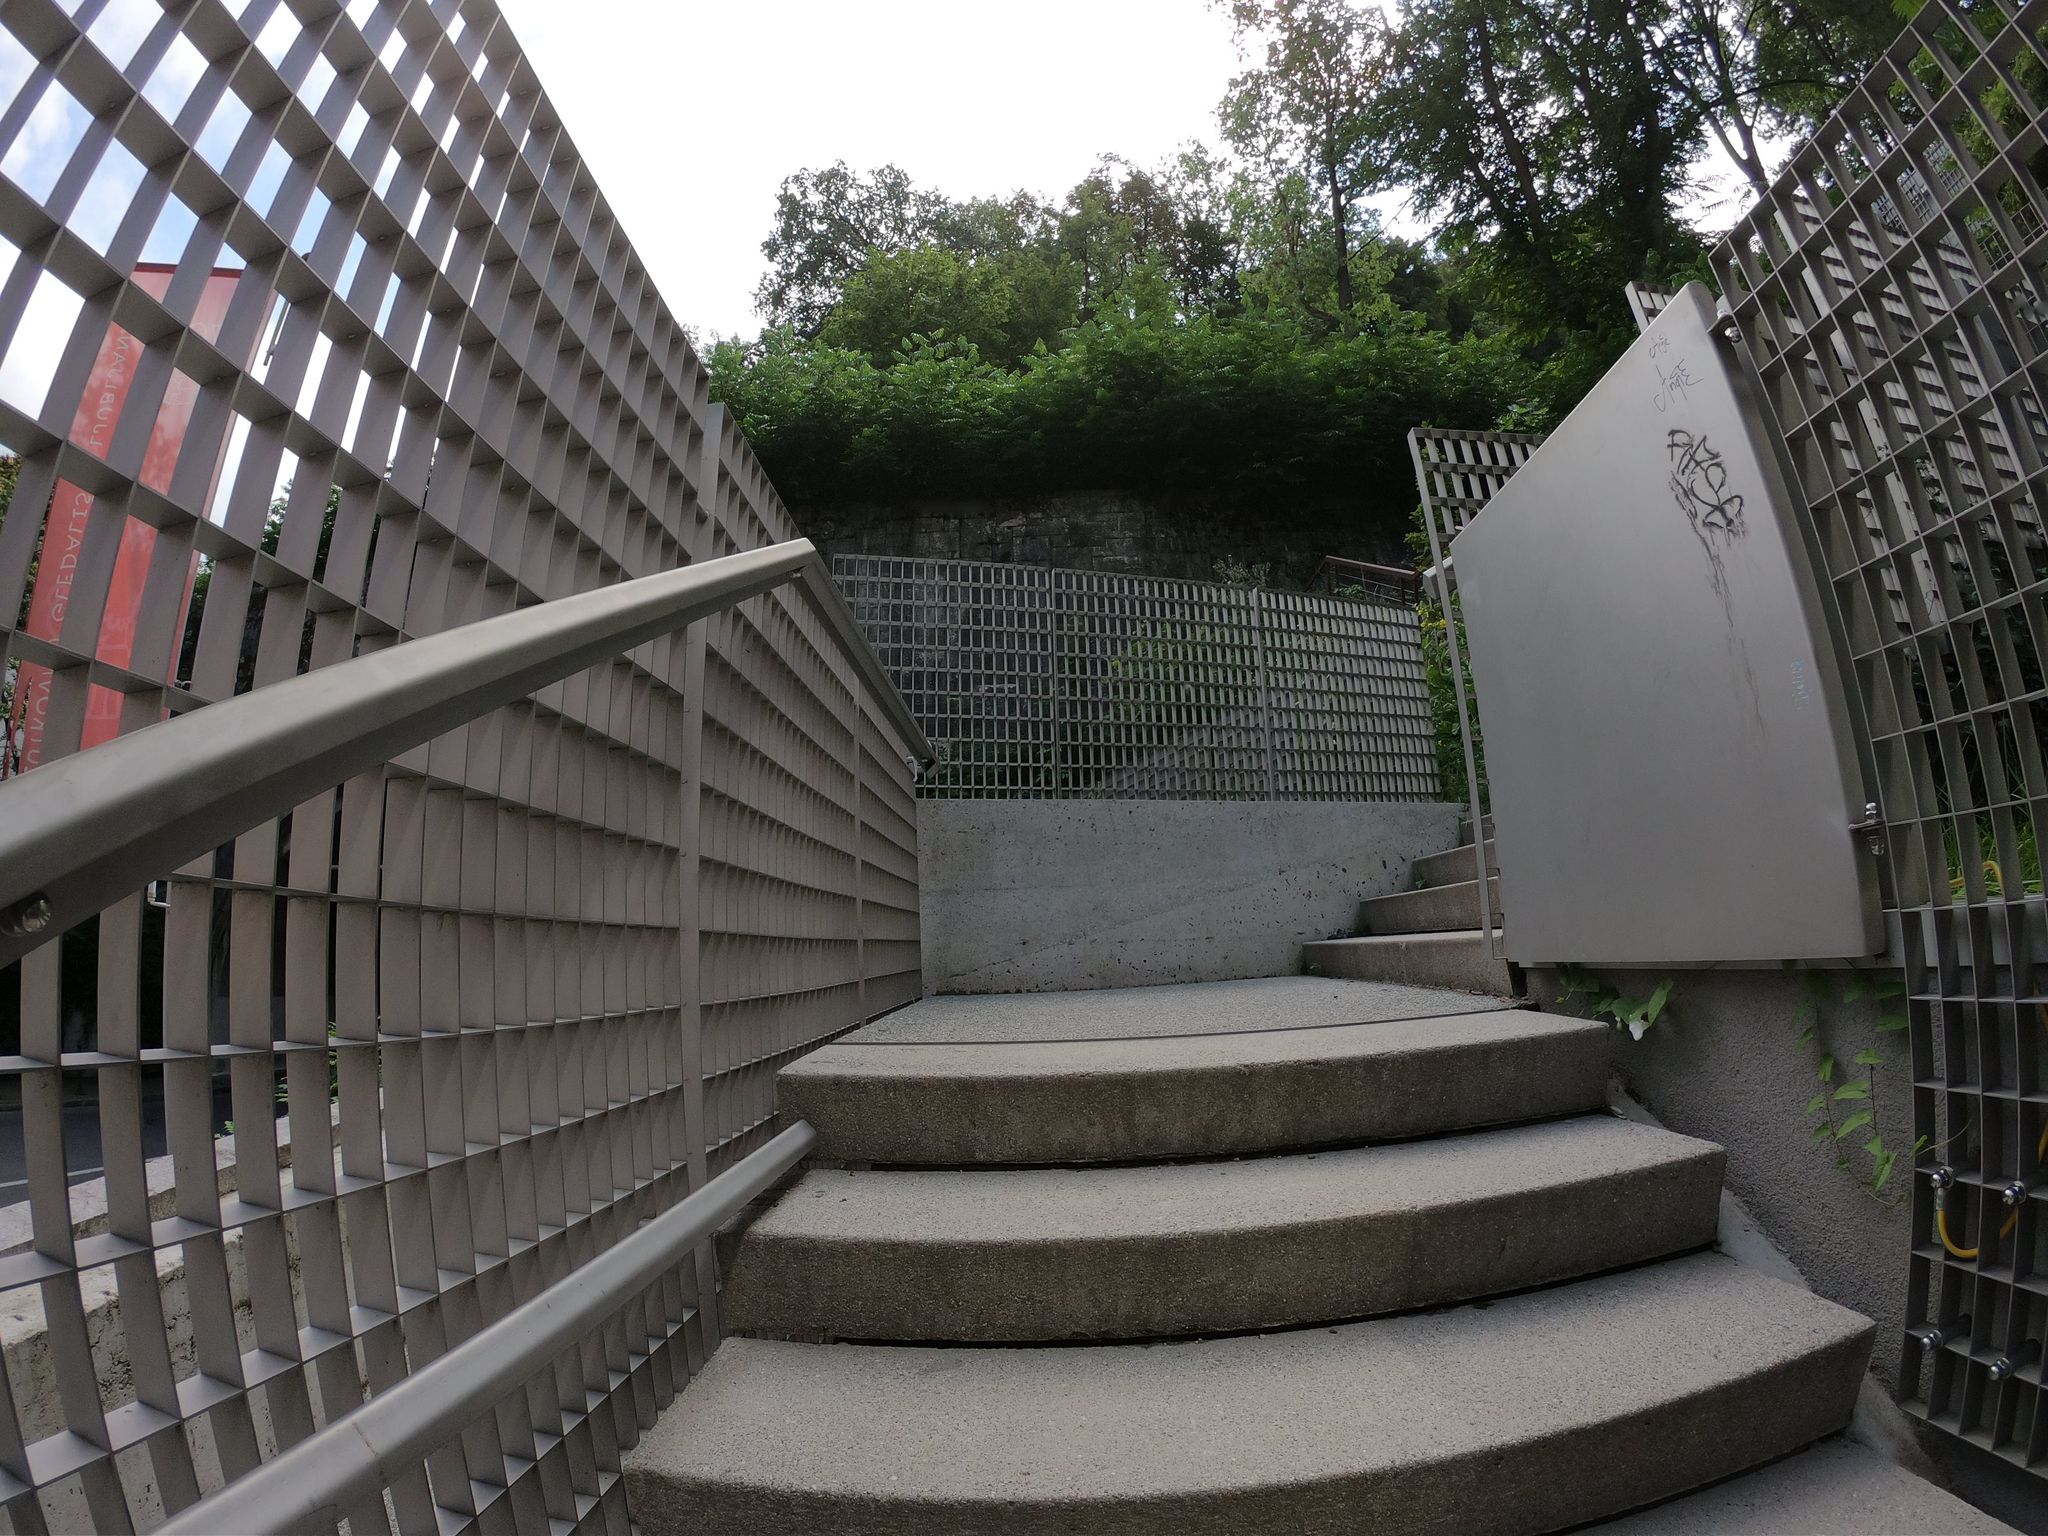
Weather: clear
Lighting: day
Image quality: good
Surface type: walking surface
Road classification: elevator
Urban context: urban centre
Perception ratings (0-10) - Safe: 7.17, Lively: 4.2, Beautiful: 6.78, Boring: 5.53, Depressing: 4.43, Wealthy: 4.84